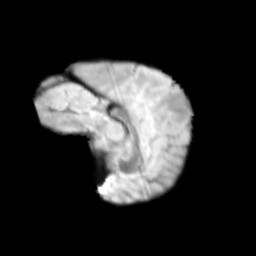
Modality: T2w
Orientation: sagittal
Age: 10
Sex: female
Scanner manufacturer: siemens
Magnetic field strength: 3 T
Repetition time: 3.8 s
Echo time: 0.07 s